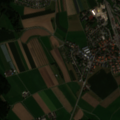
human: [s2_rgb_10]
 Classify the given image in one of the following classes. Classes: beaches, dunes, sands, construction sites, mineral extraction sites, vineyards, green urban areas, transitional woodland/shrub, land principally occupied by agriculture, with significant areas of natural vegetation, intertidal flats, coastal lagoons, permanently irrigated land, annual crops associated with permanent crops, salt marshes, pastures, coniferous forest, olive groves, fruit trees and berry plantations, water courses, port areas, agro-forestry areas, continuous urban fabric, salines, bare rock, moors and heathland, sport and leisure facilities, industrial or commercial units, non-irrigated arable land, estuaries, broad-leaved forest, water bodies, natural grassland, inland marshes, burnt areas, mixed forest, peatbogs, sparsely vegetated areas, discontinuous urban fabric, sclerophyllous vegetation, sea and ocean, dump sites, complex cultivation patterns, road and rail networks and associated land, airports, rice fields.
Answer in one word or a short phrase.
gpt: discontinuous urban fabric, non-irrigated arable land, mixed forest